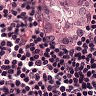
Metastatic tissue present: yes